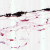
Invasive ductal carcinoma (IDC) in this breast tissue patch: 0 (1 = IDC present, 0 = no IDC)